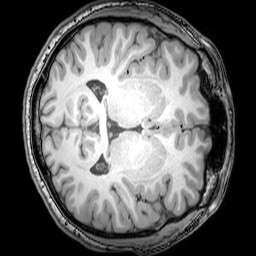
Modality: T1w
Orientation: axial
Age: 22
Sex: male
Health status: healthy
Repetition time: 0.081 s
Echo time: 0.037 s